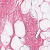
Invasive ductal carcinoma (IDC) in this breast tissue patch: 0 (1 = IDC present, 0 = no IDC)